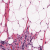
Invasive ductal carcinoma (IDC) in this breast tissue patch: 1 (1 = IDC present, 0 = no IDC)